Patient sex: M
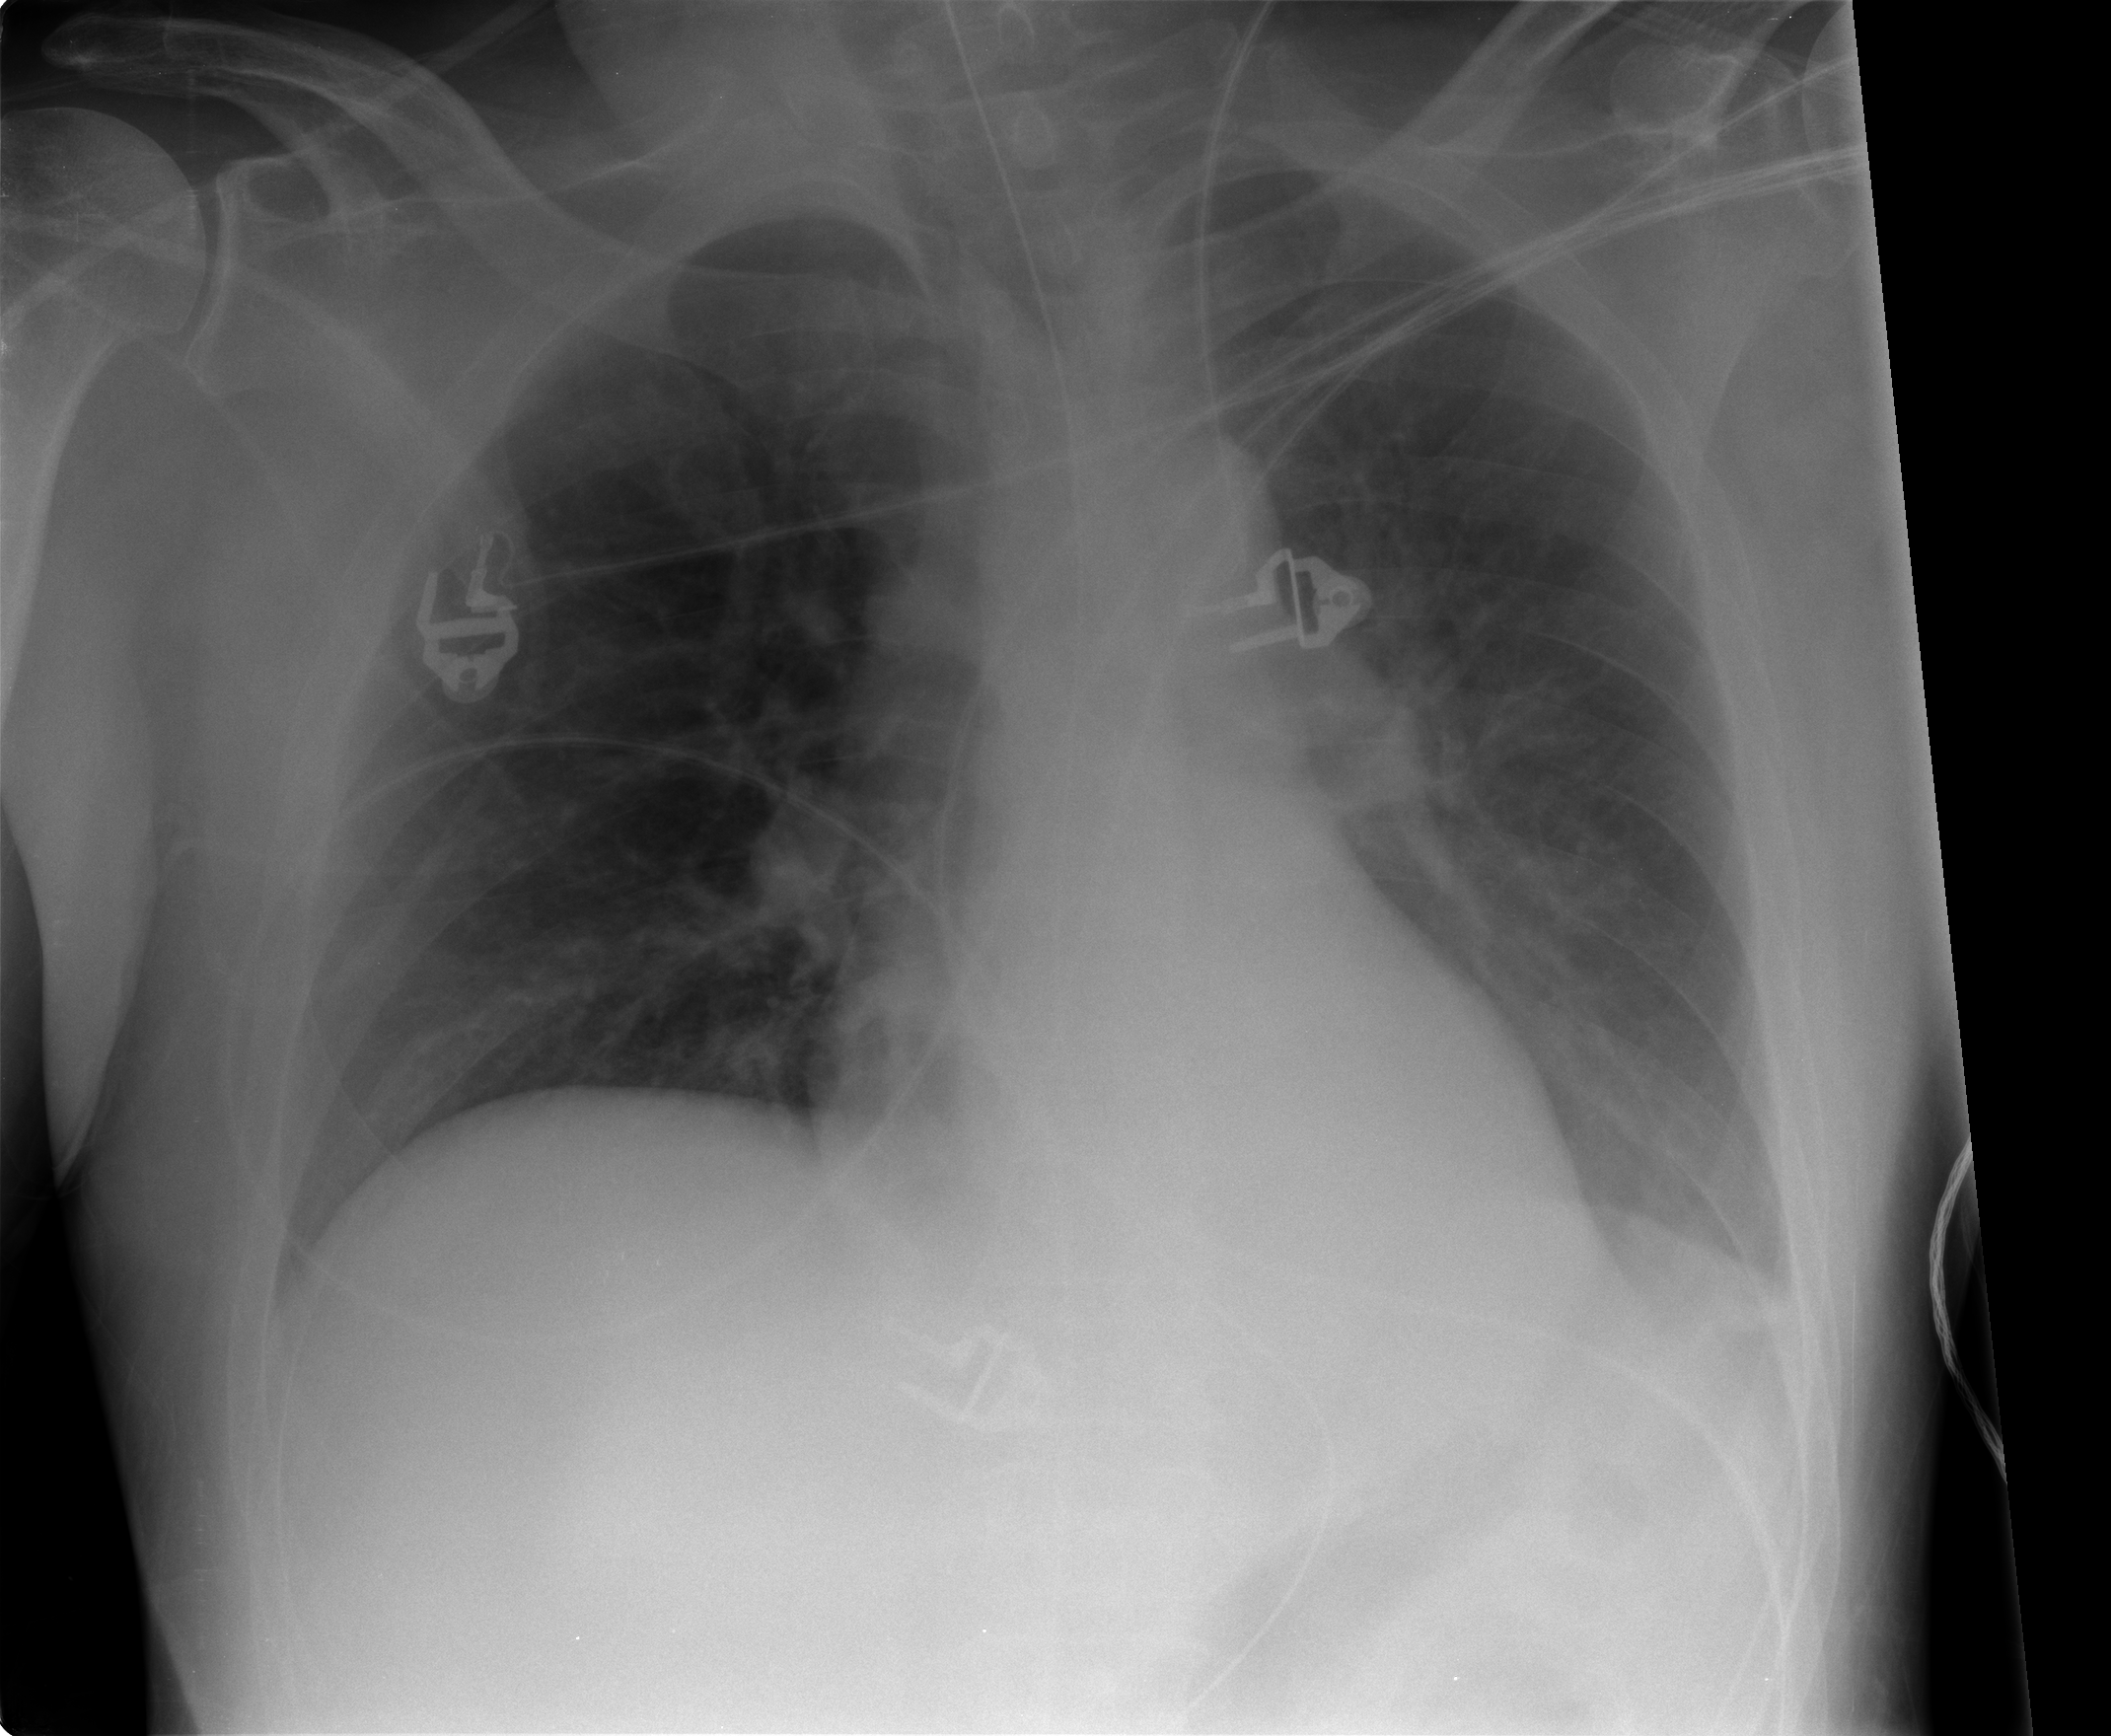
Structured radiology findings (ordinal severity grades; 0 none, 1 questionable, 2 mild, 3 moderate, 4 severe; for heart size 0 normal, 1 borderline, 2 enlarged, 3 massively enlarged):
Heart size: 0
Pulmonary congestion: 1
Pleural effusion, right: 0
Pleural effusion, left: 0
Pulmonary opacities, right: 0
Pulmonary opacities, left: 0
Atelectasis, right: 1
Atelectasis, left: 1